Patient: sex F, age 48
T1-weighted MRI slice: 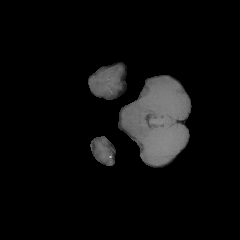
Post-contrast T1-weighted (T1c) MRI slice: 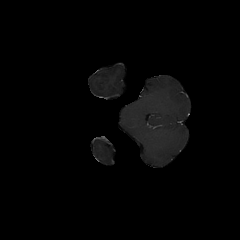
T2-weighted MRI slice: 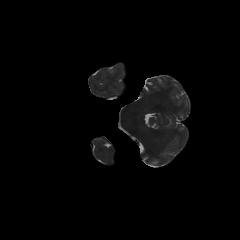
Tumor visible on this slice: no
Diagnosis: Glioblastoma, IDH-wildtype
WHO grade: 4